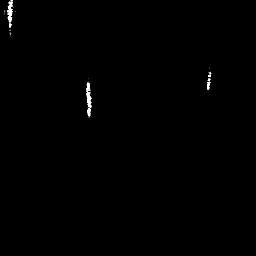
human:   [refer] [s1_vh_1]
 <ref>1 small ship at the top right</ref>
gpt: <box>[[79, 23, 83, 35, 0]]</box>